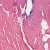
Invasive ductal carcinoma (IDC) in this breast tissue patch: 0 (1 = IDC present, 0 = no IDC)